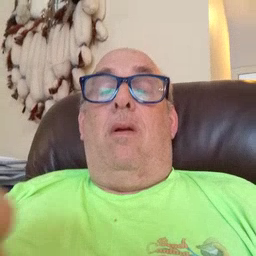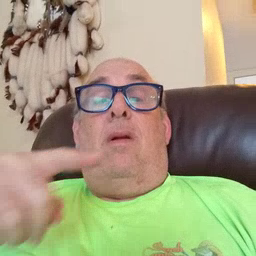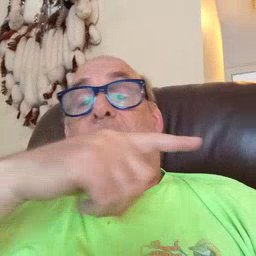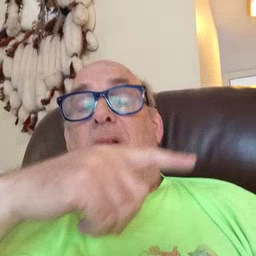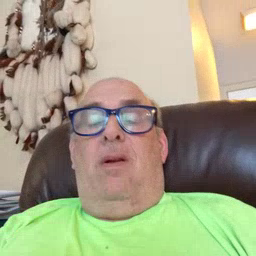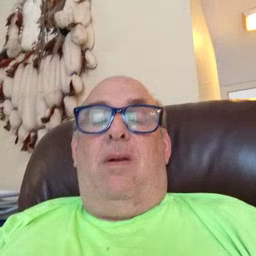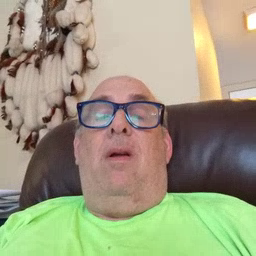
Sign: hesheit